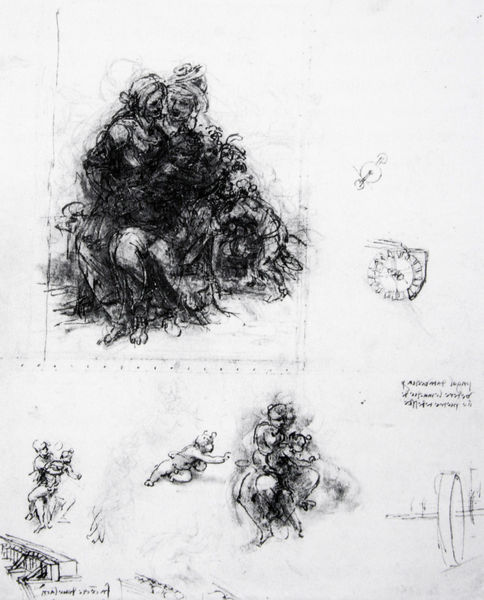
Titel: Blatt mit Studien für "Madonna mit Kind, Hl.Anna und Johannes der Täufer"
Künstler: Leonardo da Vinci
Standort: London
Institution: British Museum
Schlagwörter: mann, weiß, frauen, menschen, frau, grau, holz, schwarz, skizze, zeichnung, schal, rembrandt, brücke, kind, mutter, paar, tochter, renaissance, kinder, engel, schrift, papier, umarmung, studie, grafik, graphik, rad, detail, punkte, tusche, stütze, haufen, kohle, technik, schwarz-weiß, text, bleistift, stempel, entwurf, kohlezeichnung, tinte, werkzeug, mittelalter, konstruktion, dürer, skizzenbuch, putten, skizzen, maria, turban, rötel, bau, leonardo, da vinci, leonardo da vinci, technisch, technische zeichnung, raffael, mutter kind, puten, skizzenblatt, duster, anna selbdritt, enteurf, mehrere darstellungen